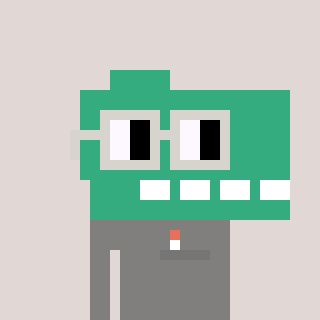
a pixel art character with square light gray glasses, a dino-shaped head and a bluegrey-colored body on a warm background